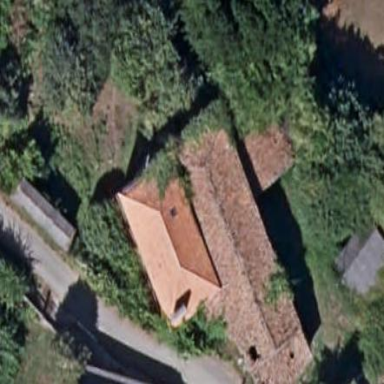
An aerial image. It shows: Shed.